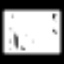
Label: hourglass